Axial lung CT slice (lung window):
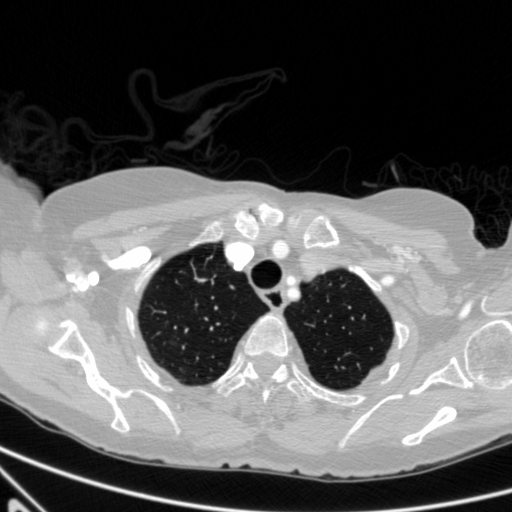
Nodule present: no